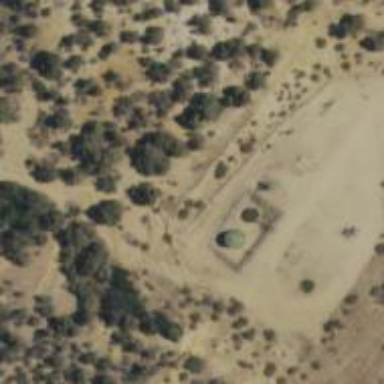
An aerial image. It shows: Storage tank that is man-made.